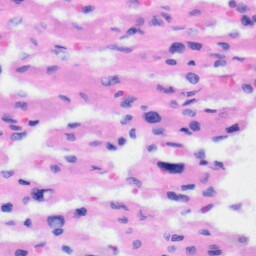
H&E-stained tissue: Liver